Question: Count the number of objects in the diagram.
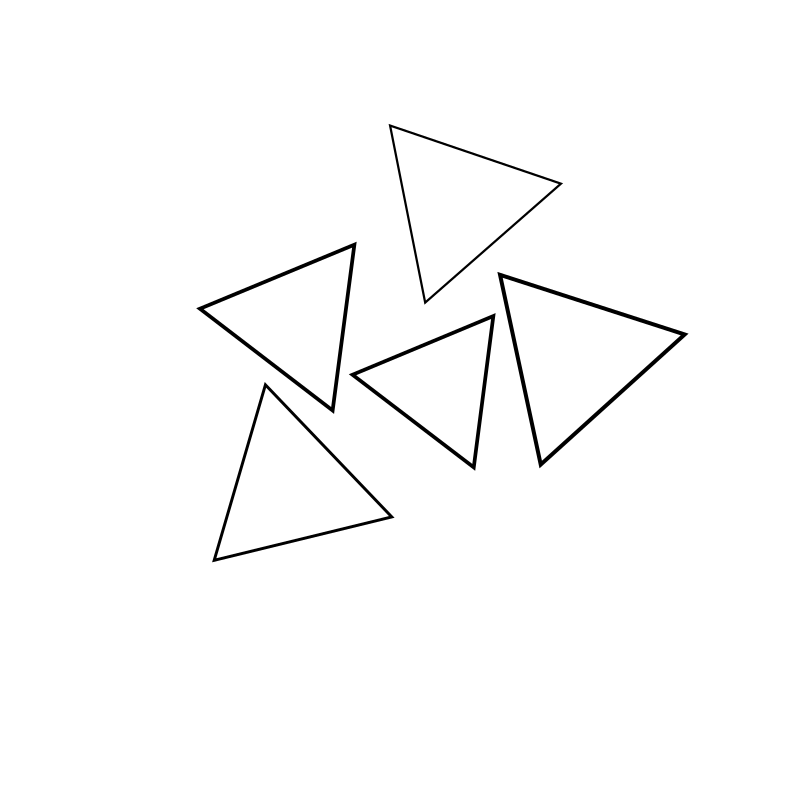
Answer: 5